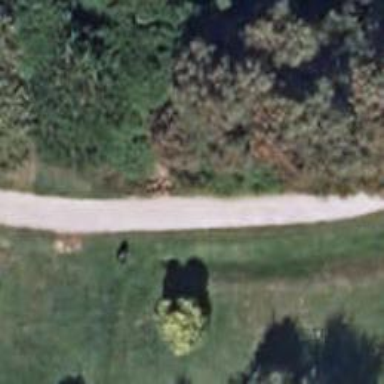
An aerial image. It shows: Road with steps.